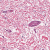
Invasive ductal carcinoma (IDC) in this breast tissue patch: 0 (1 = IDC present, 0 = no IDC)